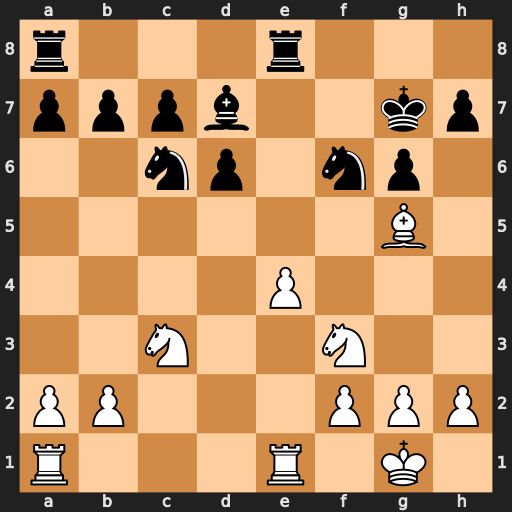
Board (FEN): r3r3/pppb2kp/2np1np1/6B1/4P3/2N2N2/PP3PPP/R3R1K1
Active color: w
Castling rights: -
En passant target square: -
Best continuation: Bxf6+ Kxf6 Nd5+ Kg7 Nxc7